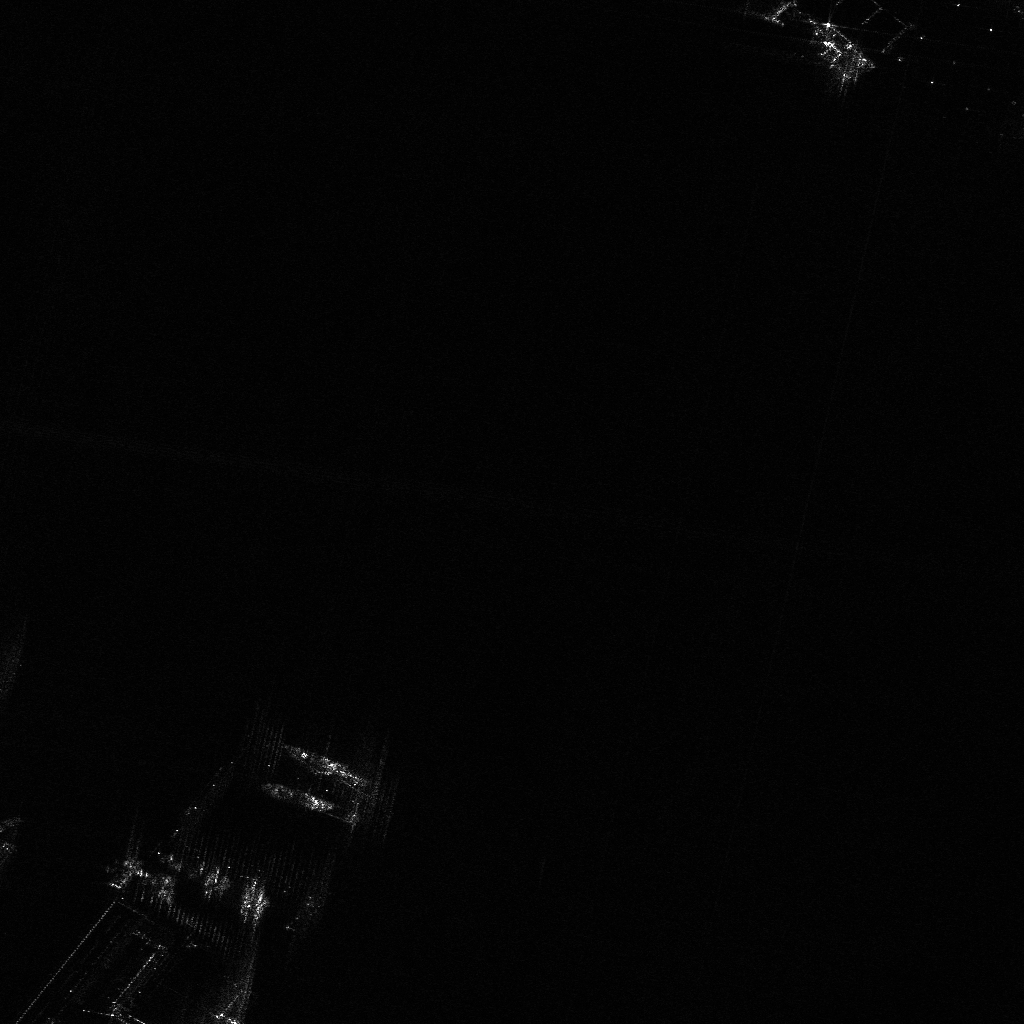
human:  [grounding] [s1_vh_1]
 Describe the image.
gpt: In the satellite image, there is  <ref>2 small ore-oil </ref> <box>[[26, 73, 36, 76, 26], [25, 77, 35, 79, 23]]</box> located at bottom,  <ref>4 medium container </ref> <box>[[24, 86, 26, 89, 7], [23, 85, 24, 89, 7], [19, 83, 20, 87, 14], [12, 83, 13, 86, 24]]</box> located at bottom left,  <ref>2 medium container </ref> <box>[[79, 3, 85, 4, 41], [77, 4, 84, 6, 41]]</box> located at top right.